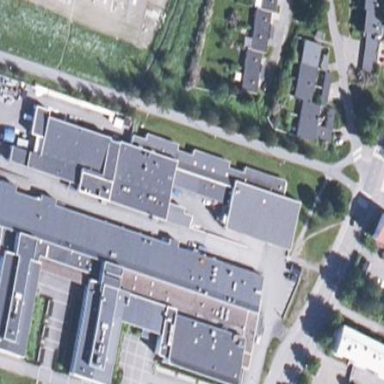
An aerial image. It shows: School building.